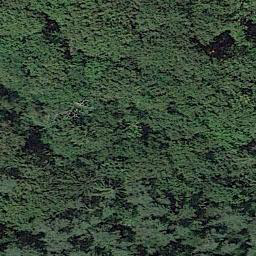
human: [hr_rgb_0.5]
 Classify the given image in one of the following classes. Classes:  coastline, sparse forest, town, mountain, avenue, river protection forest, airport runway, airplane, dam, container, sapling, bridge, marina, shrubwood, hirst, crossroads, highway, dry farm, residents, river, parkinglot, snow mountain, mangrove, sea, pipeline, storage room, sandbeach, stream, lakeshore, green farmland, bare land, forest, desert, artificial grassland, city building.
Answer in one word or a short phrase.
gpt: forest